Field crop: maize
Growth stage: 1
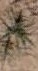
Species: salsola